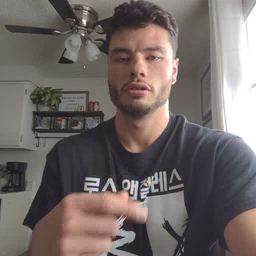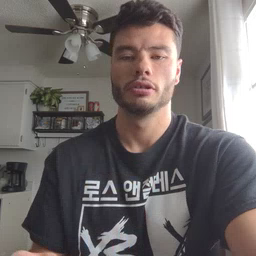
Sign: bedroom